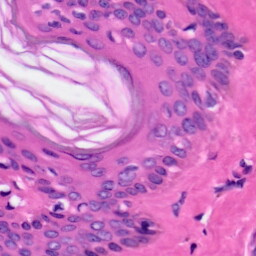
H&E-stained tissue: Skin